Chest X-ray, PA view. Patient: 59 years old, sex F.
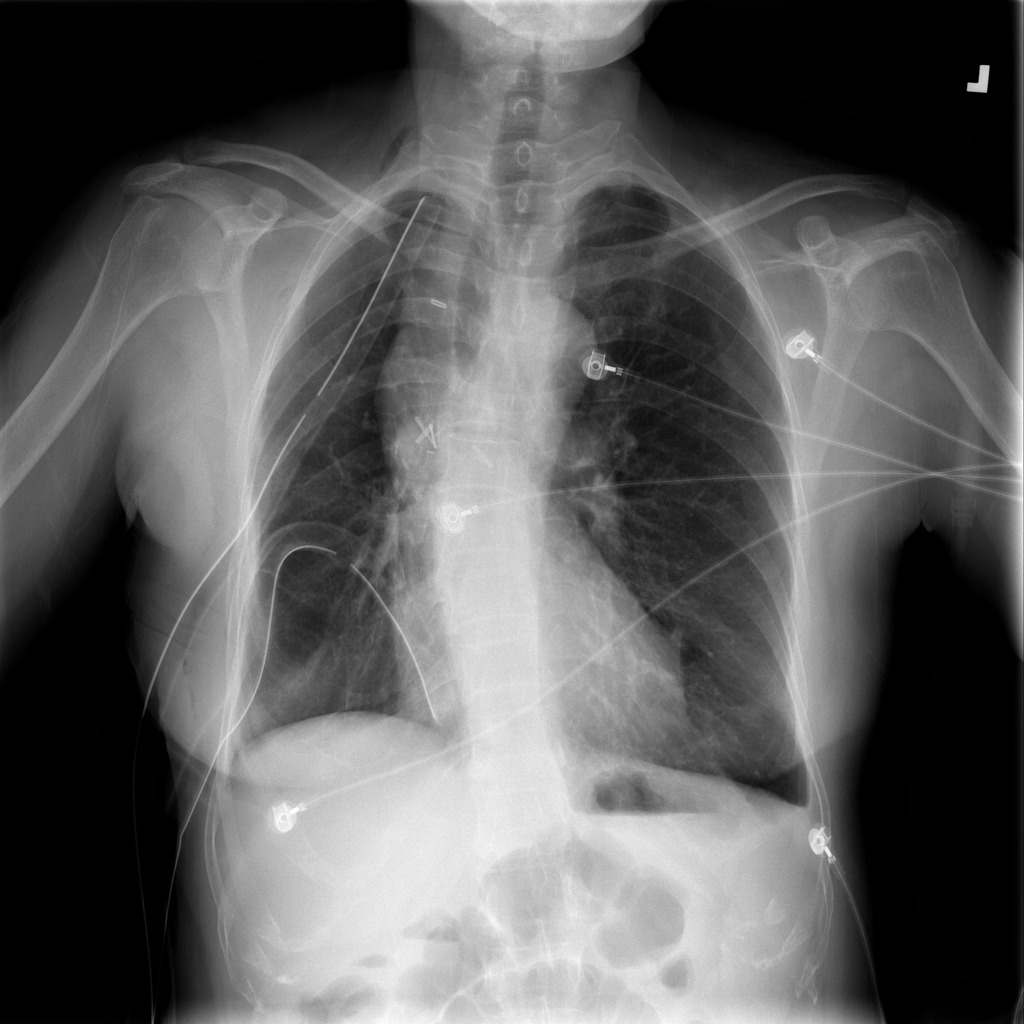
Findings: Fibrosis, Mass